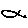
Label: fish